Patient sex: F
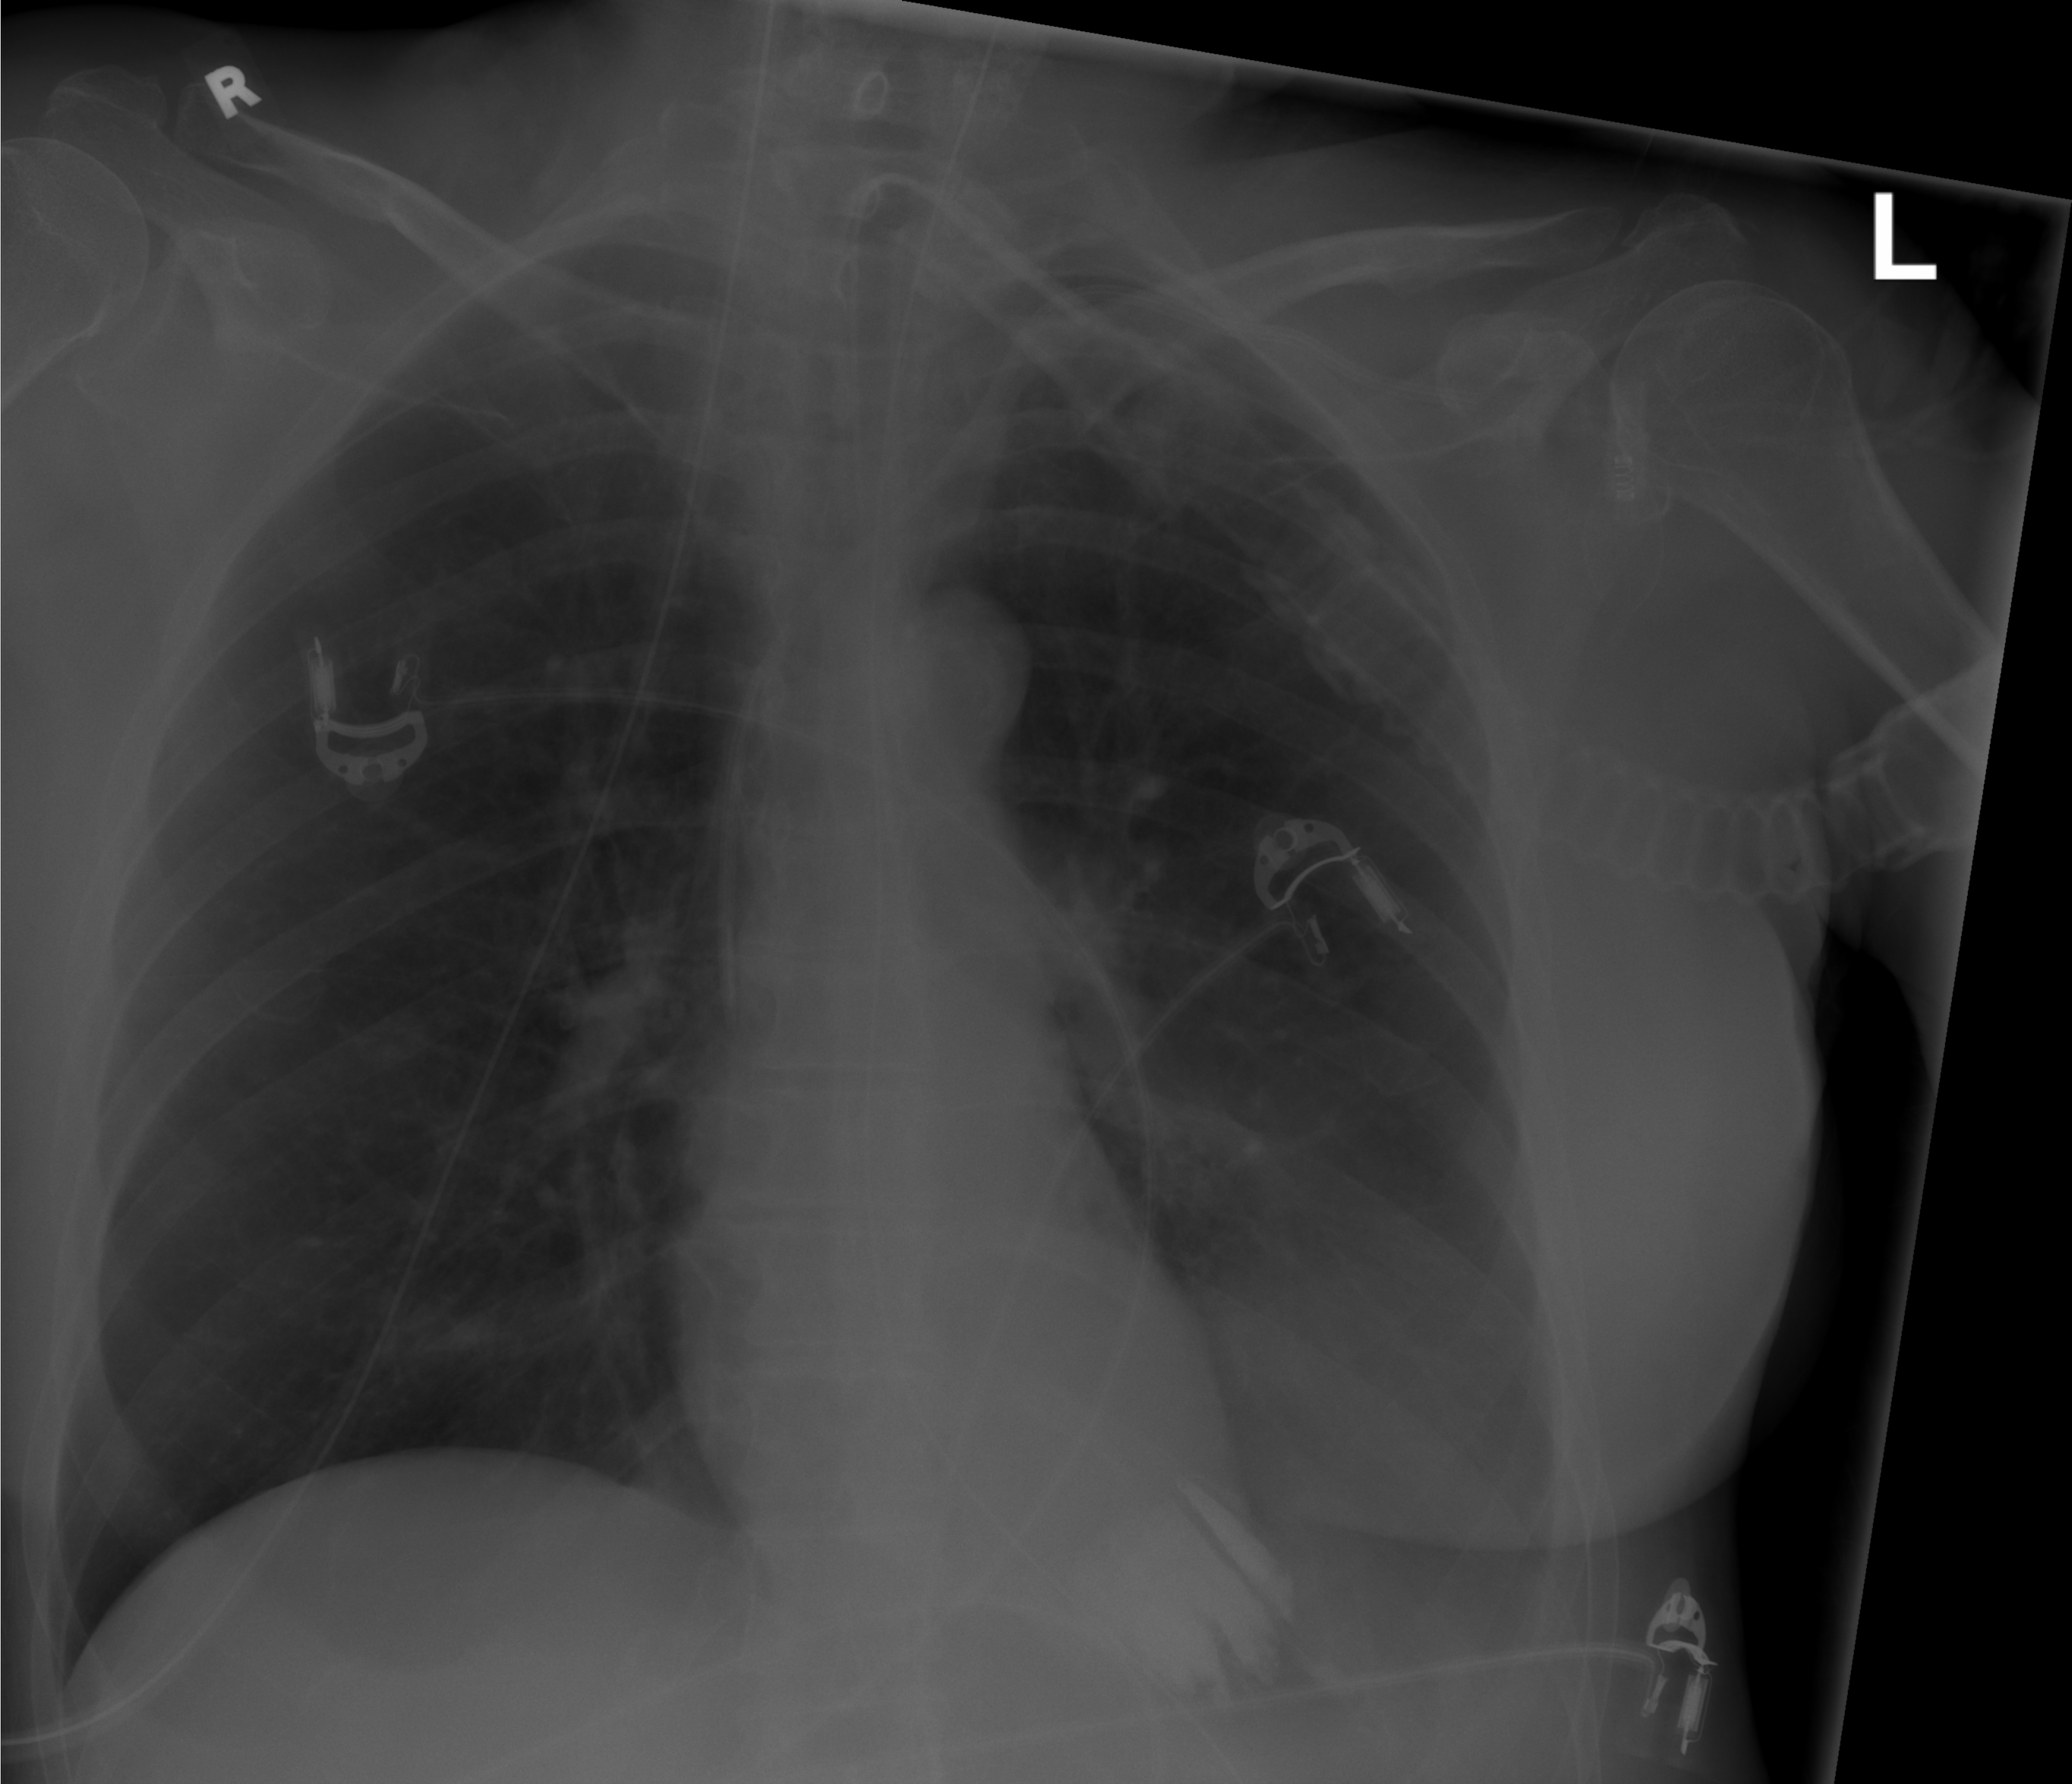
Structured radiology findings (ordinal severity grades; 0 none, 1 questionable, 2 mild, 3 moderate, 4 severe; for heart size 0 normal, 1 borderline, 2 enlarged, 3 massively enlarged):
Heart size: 0
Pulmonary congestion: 0
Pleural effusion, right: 0
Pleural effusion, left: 2
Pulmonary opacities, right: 0
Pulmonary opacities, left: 0
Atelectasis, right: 0
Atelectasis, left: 0